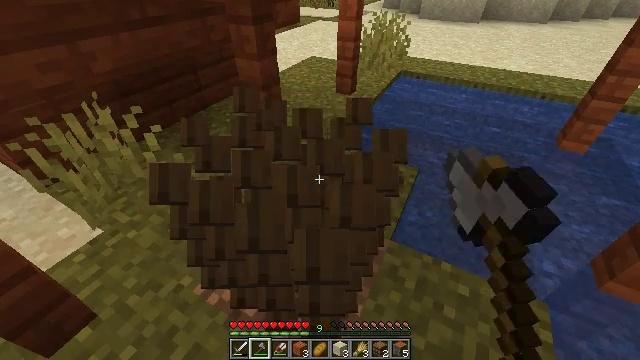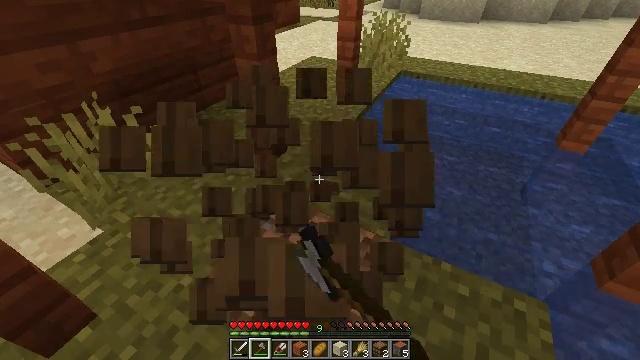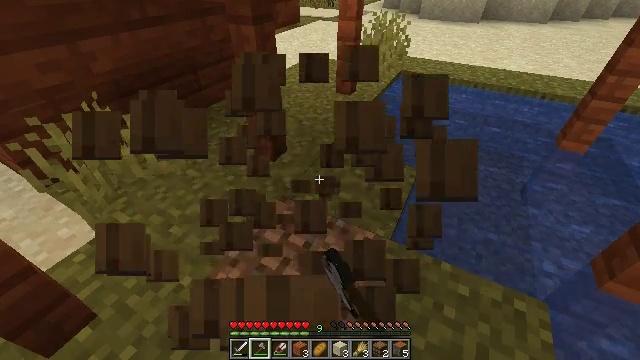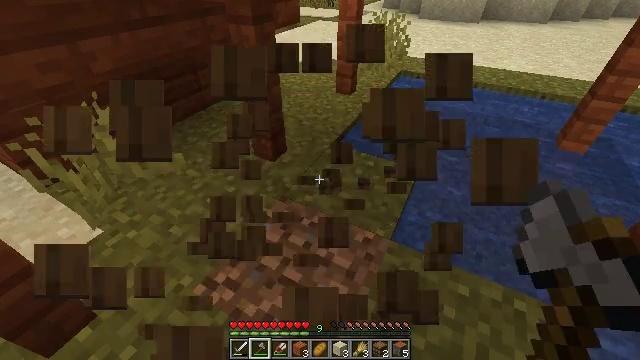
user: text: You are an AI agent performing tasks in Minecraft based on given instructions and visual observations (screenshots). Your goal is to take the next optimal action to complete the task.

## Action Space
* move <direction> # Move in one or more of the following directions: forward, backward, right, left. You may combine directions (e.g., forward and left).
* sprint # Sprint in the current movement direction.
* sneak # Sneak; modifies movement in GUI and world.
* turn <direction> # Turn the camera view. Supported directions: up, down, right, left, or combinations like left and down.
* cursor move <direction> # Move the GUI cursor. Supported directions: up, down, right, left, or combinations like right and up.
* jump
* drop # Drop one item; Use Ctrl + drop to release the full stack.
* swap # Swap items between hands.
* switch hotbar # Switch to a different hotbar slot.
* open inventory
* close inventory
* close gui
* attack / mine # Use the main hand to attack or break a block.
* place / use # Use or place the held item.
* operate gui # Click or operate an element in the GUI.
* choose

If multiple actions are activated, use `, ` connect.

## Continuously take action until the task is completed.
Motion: motion action
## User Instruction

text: Break the barrel to collect it.
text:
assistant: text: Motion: attack / mine
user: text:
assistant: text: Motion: attack / mine
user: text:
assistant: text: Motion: attack / mine
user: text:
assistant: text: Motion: attack / mine